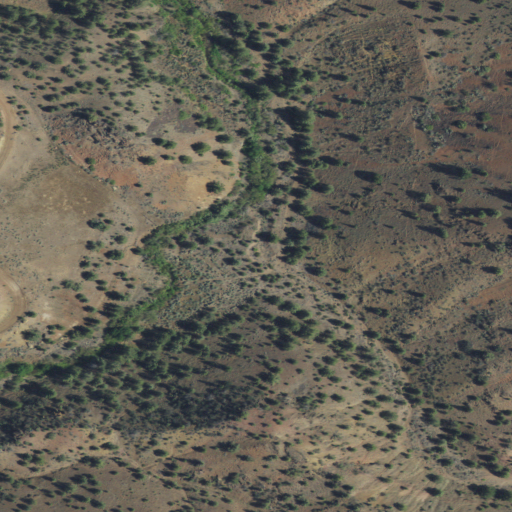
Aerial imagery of valley in Oregon named Root Gulch containing shrub and grassland